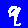
Digit: 9